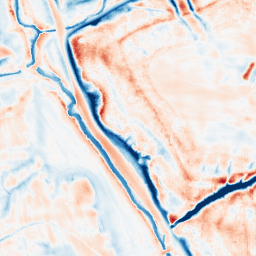
Category: trend_removal
Decomposition family: local_polynomial
Decomposition parameters: window_size: 21
degree: 1
Upsampling method: fft_zeropad
Upsampling parameters: scale: 2
Upsampling scale: 2